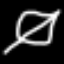
Label: leaf